Question: I used to use Ultrasurf for bypassing proxy. However, I can't find any way to pass through proxy on Ubuntu. There is some free proxy websites like <URL> , basically, does same work, but it is not convenient enough. And I don't want to use TOR either.
Besides, I can't even make ssh connection in this situation. I tried to use vpn service and it doesn't work either.
This is how I connect to proxy server for accessing internet:
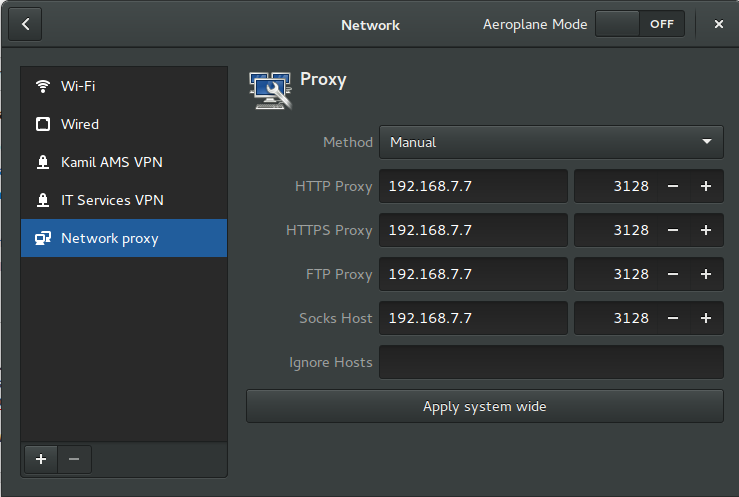
Answer: If you have any cloud (virtual) server you can ssh to it by using following command through terminal:
'''
ssh -o "ProxyCommand=nc -X connect -x proxyhost:proxyport %h %p" -D 1080 -C user@your_ip
'''
Once you do that, just delete HTTP/HTTPS/FTP proxies and change SOCKS to .
I had the same problem, this worked for me.